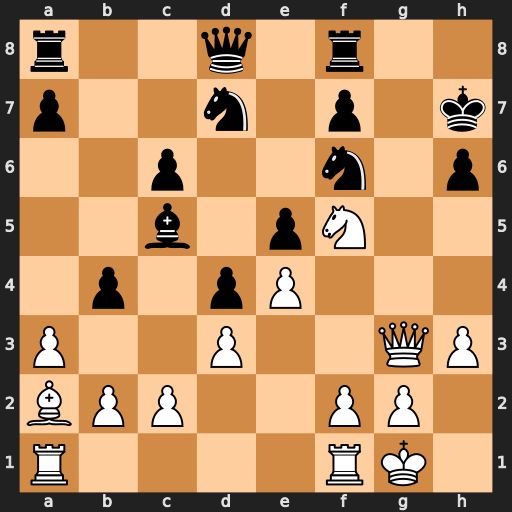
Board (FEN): r2q1r2/p2n1p1k/2p2n1p/2b1pN2/1p1pP3/P2P2QP/BPP2PP1/R4RK1
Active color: w
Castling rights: -
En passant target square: -
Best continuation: Qg7#